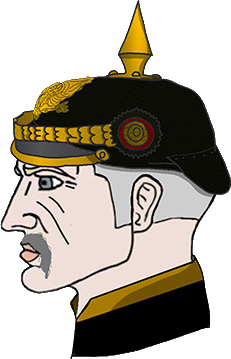
Label: 4_Yes_Chad